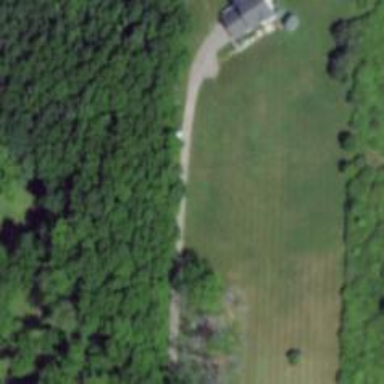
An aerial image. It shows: Driveway.